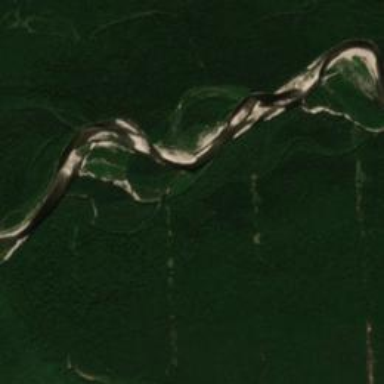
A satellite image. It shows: Beautiful view of river.